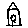
Label: house